Aerial crown-view tile of a tropical tree (Barro Colorado Island, Panama), acquired 20250317:
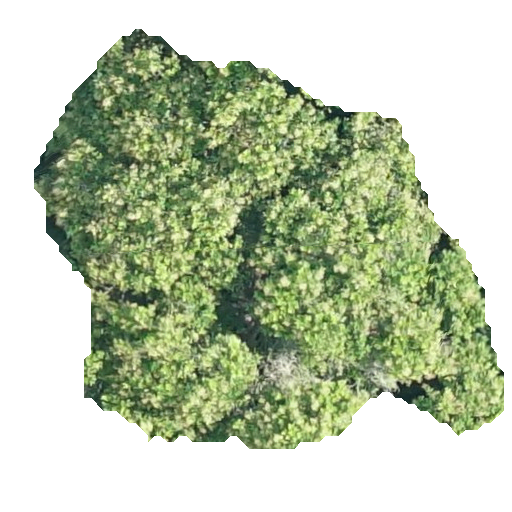
Species: Anacardium excelsum
GBIF accepted scientific name: Anacardium excelsum
Crown area: 199.325 m²